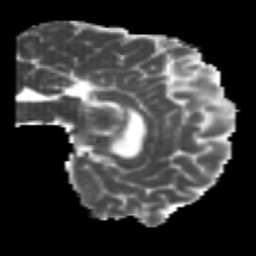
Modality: MD
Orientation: sagittal
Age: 21
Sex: male
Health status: healthy
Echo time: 0.074 s